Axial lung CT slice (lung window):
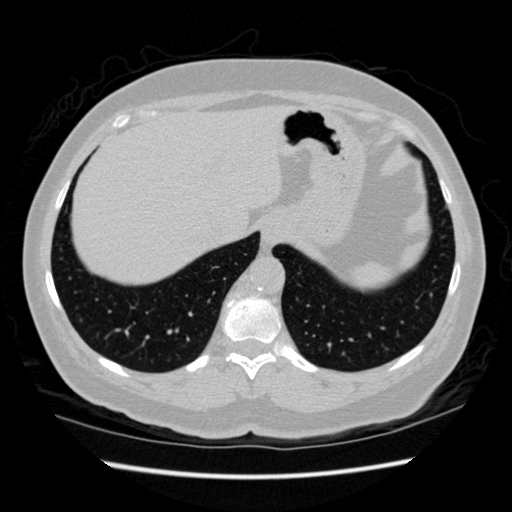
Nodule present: no